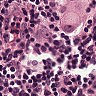
Metastatic tissue present: yes